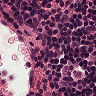
Metastatic tissue present: no